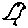
Label: bird